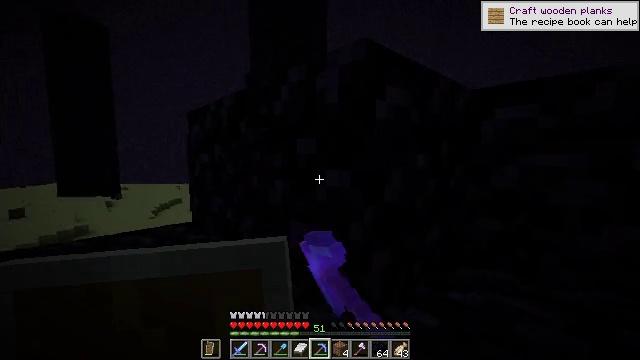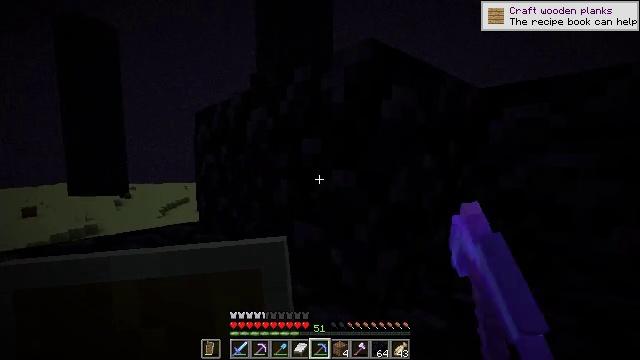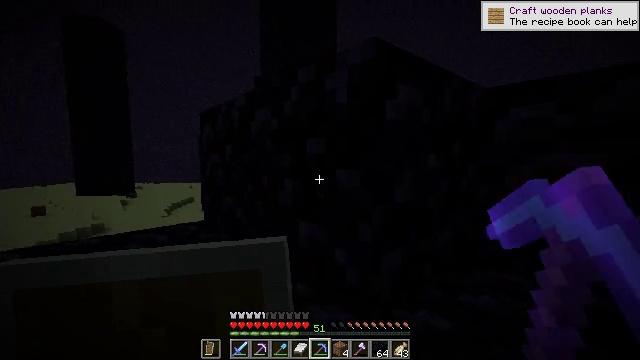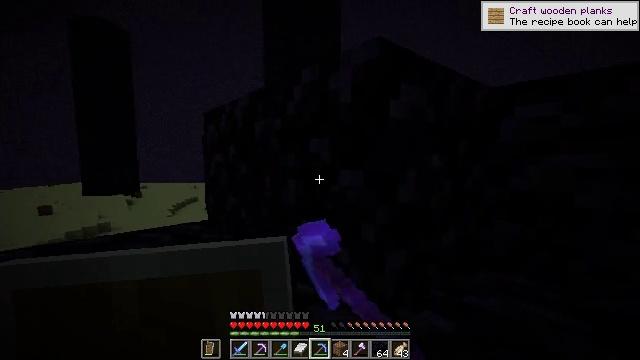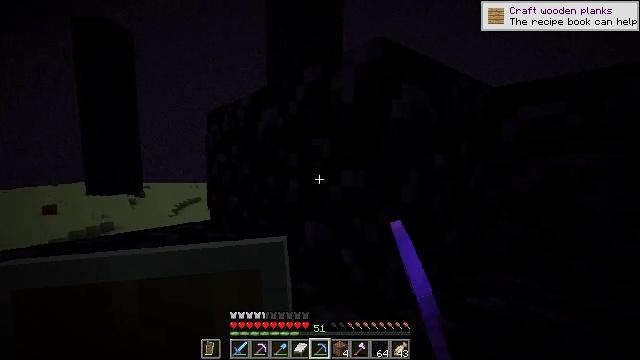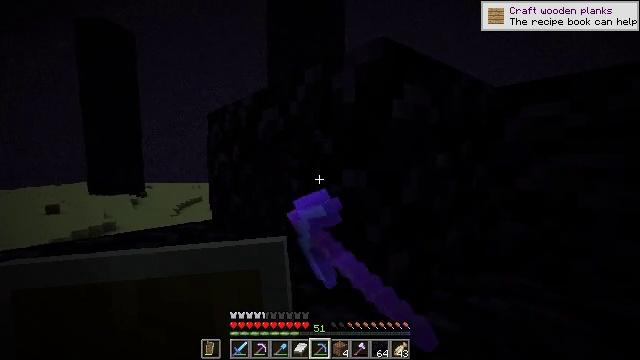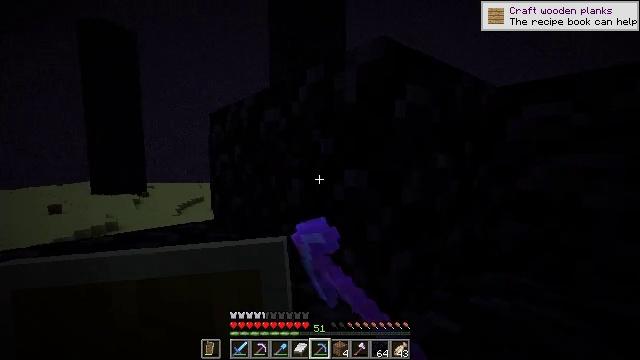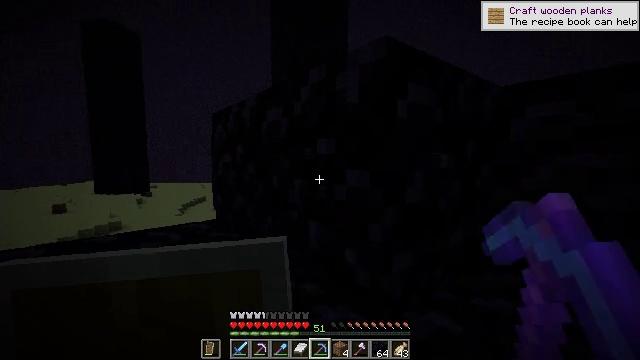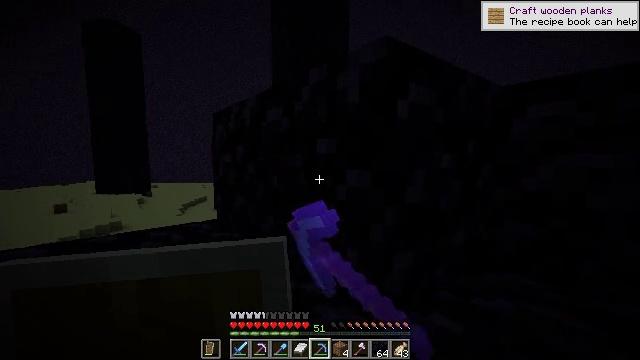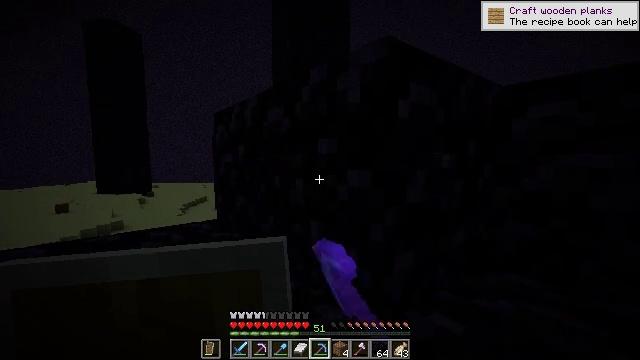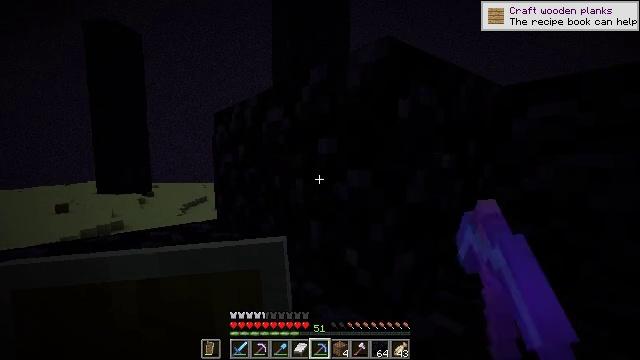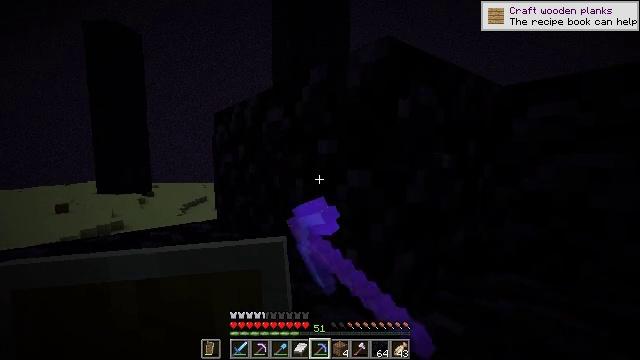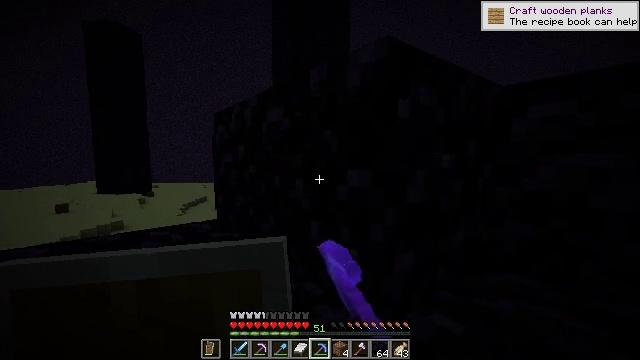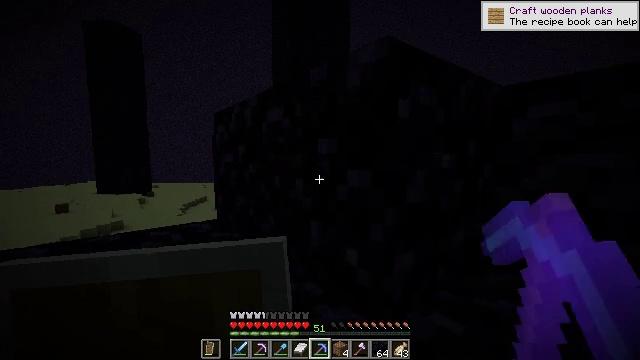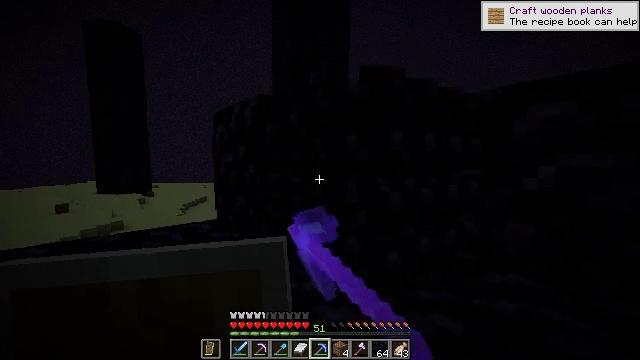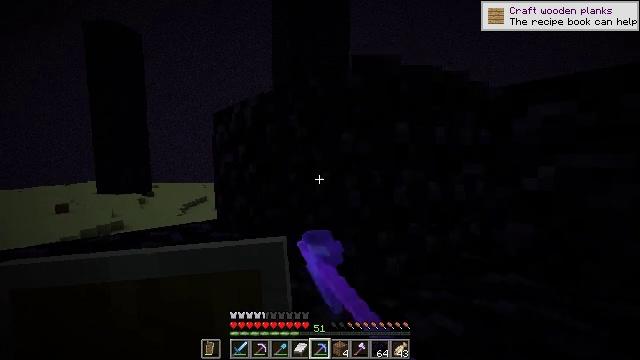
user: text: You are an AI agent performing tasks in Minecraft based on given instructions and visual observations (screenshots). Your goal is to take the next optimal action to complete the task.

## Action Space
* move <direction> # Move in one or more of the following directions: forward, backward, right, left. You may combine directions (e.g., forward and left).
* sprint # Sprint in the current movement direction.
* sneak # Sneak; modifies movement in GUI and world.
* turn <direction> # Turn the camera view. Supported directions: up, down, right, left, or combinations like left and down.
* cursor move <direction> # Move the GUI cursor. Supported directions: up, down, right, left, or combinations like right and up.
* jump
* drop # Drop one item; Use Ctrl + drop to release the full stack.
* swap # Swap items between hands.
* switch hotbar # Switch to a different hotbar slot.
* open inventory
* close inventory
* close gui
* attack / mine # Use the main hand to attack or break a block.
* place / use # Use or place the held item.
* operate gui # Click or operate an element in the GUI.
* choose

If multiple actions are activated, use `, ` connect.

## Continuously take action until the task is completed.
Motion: motion action
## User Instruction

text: Harvest obsidian for portal building.
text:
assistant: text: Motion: turn left, attack / mine
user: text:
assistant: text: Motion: attack / mine
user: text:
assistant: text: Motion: attack / mine
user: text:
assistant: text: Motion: attack / mine
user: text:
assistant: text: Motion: attack / mine
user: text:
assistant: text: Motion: attack / mine
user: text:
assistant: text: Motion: attack / mine
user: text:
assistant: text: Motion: attack / mine
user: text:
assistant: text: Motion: attack / mine
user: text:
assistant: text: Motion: attack / mine
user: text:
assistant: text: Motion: attack / mine
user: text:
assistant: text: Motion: attack / mine
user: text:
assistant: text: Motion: attack / mine
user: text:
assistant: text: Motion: attack / mine
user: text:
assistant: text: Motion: attack / mine
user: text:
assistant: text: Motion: attack / mine
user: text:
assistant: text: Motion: attack / mine
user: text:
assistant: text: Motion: attack / mine
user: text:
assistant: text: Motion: attack / mine
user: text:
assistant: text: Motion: attack / mine
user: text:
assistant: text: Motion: attack / mine
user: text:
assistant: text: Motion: attack / mine
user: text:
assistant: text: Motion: attack / mine
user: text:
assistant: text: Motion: attack / mine
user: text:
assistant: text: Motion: attack / mine
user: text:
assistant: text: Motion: attack / mine
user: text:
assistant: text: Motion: attack / mine
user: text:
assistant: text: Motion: attack / mine
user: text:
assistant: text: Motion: attack / mine
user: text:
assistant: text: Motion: attack / mine